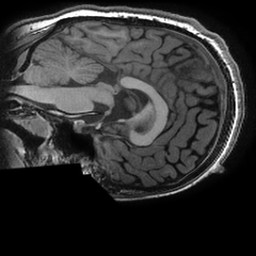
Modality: T1w
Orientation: sagittal
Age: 27
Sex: female
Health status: healthy
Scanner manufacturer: ge
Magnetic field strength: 3 T
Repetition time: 0.00818 s
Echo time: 0.003108 s